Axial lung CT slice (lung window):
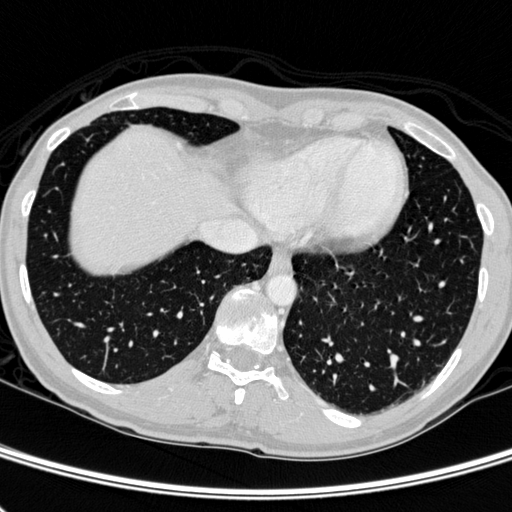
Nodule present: no